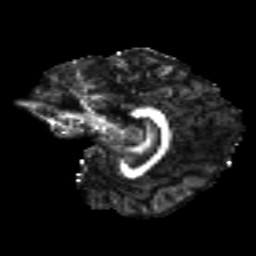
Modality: FA
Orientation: sagittal
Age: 24
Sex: female
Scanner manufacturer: siemens
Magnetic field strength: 3 T
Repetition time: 8.8 s
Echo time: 0.085 s